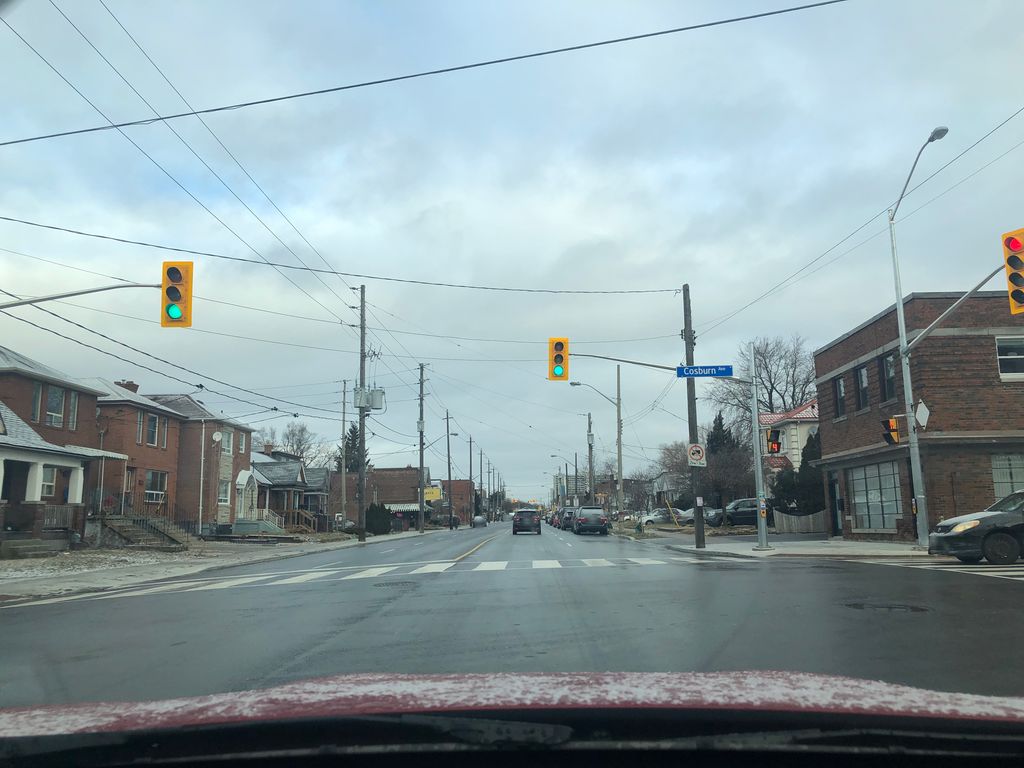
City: toronto